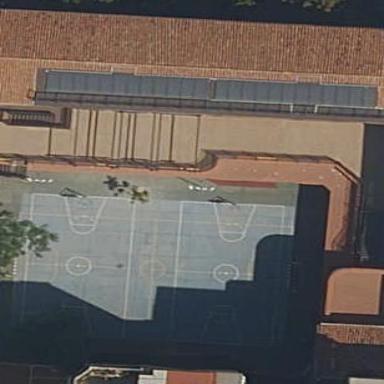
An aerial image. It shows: School.